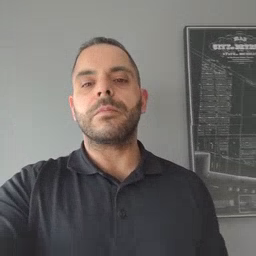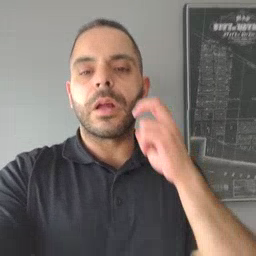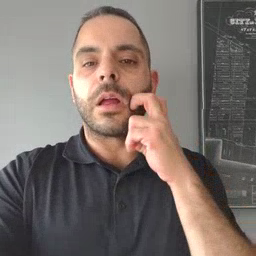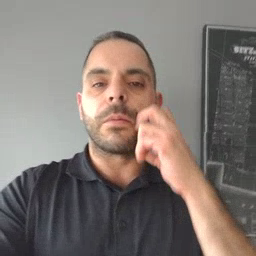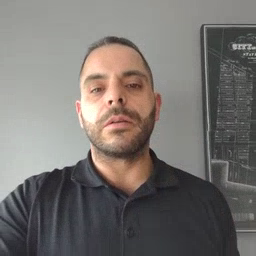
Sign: gum